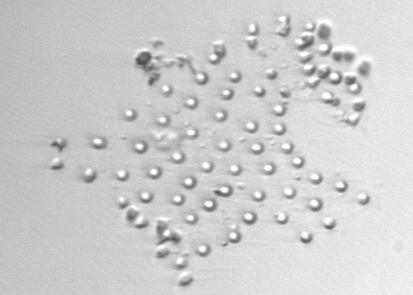
Label: Parvicorbicula_socialis